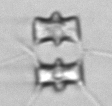
Label: Chaetoceros_didymus